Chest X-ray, AP view. Patient: 7 years old, sex M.
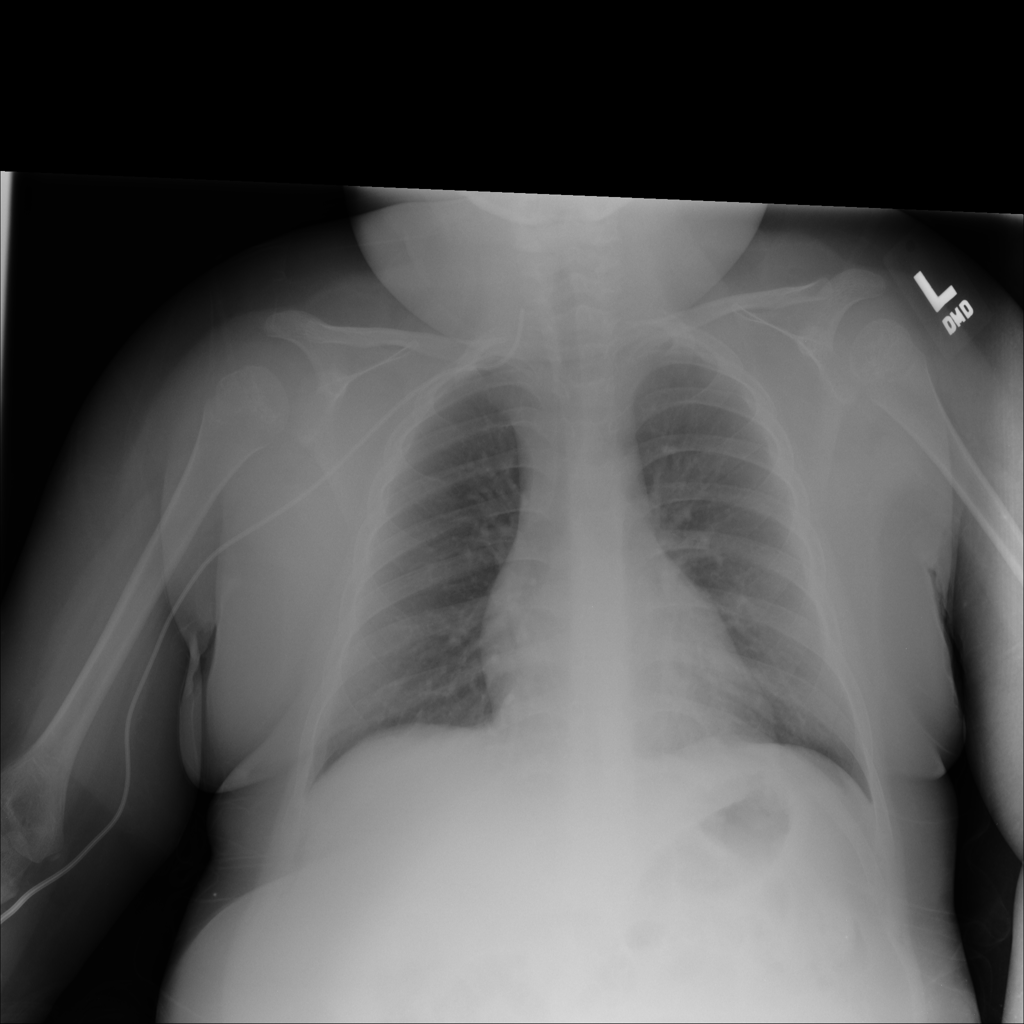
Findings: No Finding